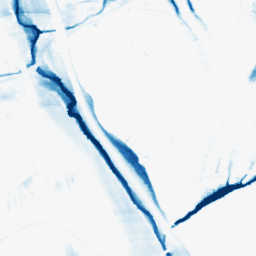
Category: morphological
Decomposition family: morphological_ellipse
Decomposition parameters: operation: closing
width: 10
height: 50
Upsampling method: bspline
Upsampling parameters: scale: 2
Upsampling scale: 2